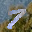
Label: 7